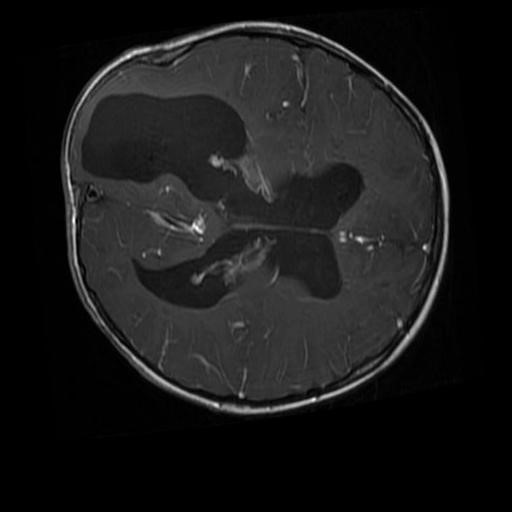
Label: brain_glioma